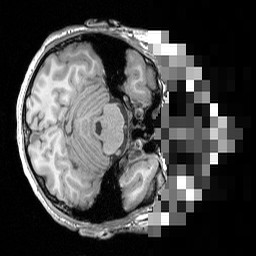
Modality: T1w
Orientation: axial
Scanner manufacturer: siemens
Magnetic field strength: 3 T
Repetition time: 1.5 s
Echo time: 0.00291 s